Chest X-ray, PA view. Patient: 59 years old, sex M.
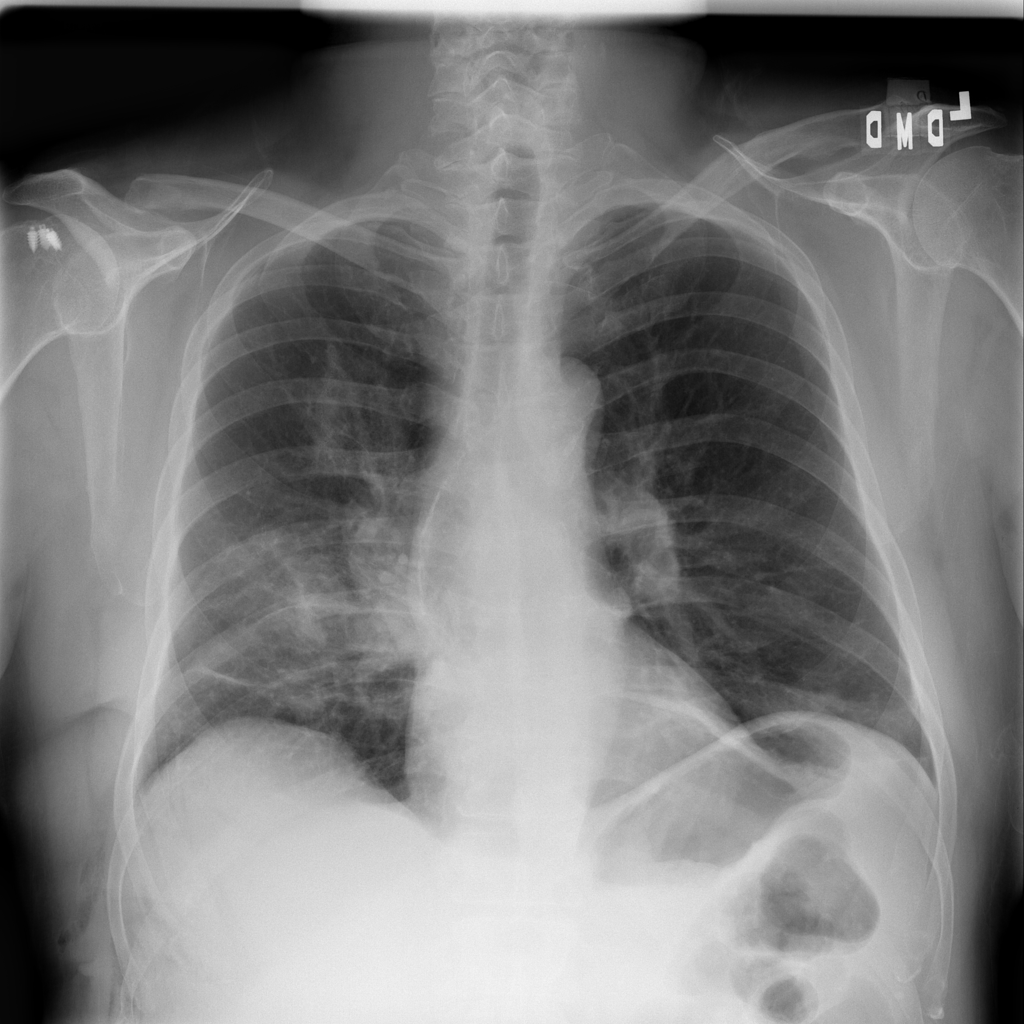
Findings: Atelectasis, Infiltration